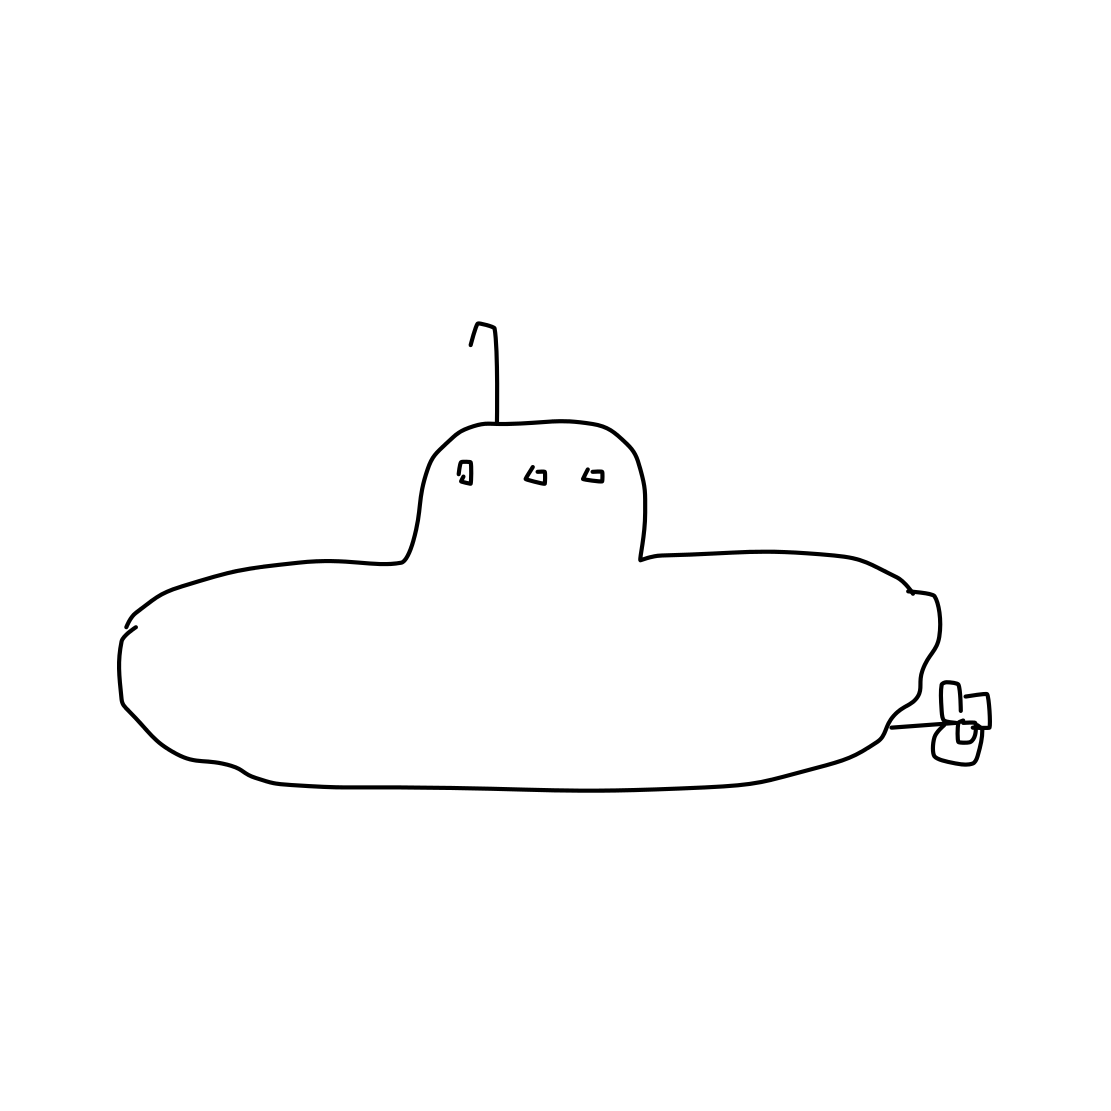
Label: submarine